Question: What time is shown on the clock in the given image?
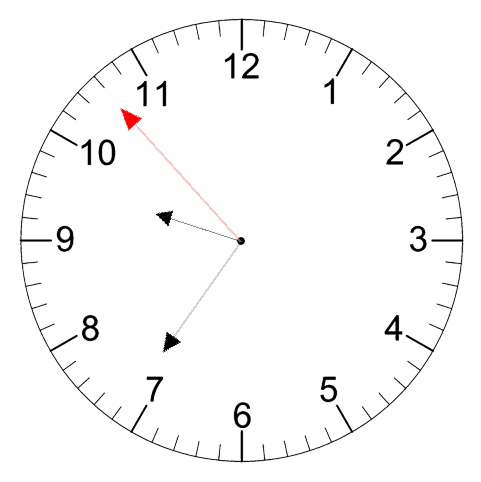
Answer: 09:35:53